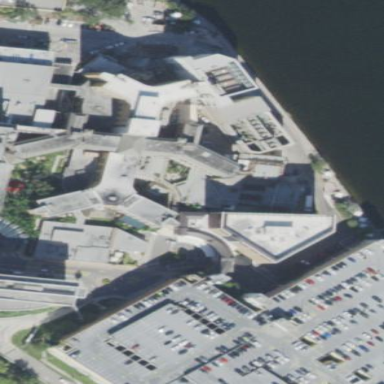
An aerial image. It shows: View of roof of building.